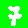
Digit: 7